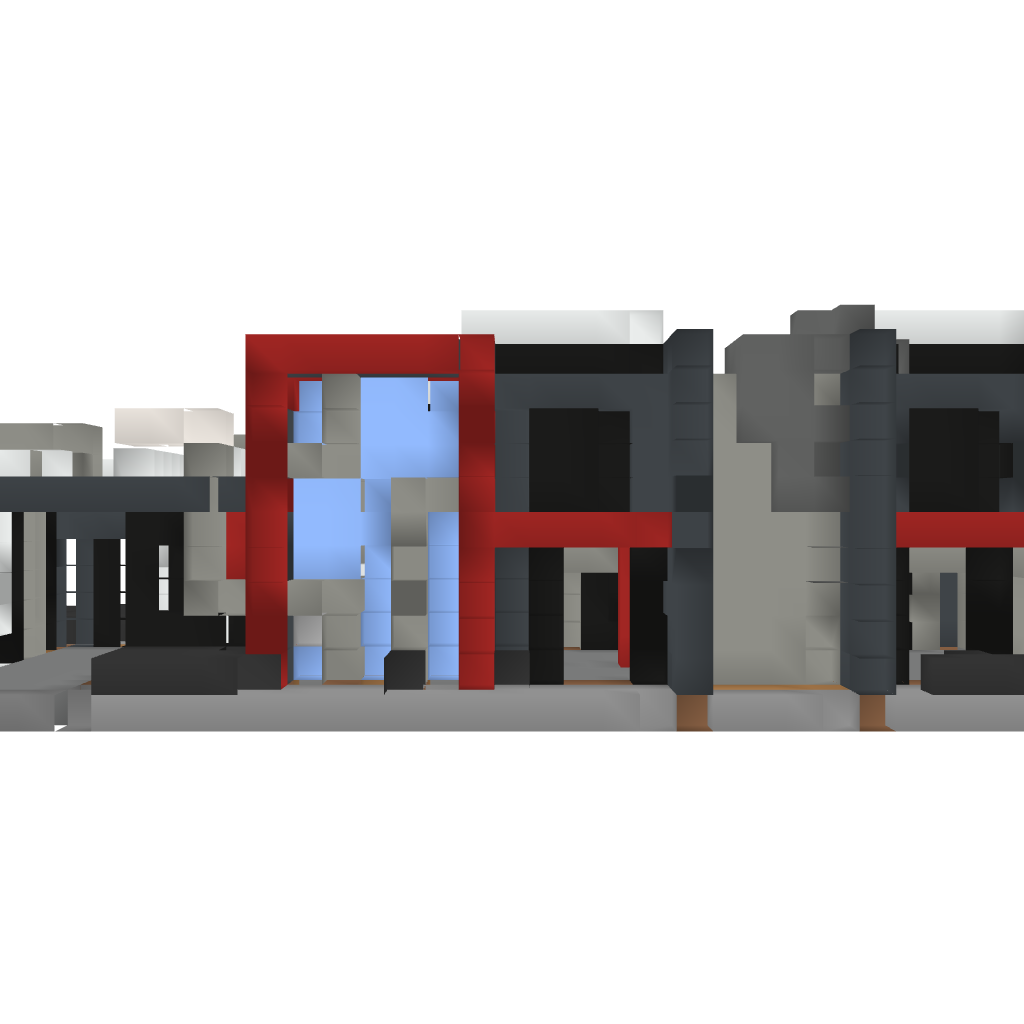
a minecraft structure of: Ultra Modern Spawn By Areoki